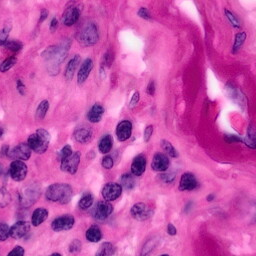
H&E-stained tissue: Pancreatic